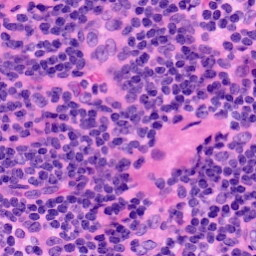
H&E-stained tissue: LymphNode